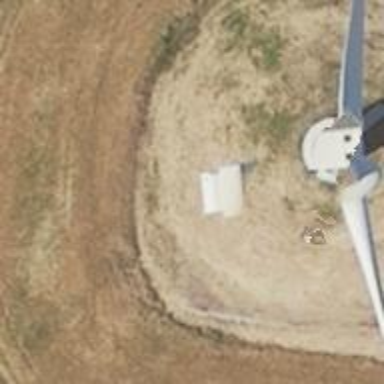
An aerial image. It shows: Wind generator manufactured by Vestas.